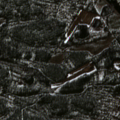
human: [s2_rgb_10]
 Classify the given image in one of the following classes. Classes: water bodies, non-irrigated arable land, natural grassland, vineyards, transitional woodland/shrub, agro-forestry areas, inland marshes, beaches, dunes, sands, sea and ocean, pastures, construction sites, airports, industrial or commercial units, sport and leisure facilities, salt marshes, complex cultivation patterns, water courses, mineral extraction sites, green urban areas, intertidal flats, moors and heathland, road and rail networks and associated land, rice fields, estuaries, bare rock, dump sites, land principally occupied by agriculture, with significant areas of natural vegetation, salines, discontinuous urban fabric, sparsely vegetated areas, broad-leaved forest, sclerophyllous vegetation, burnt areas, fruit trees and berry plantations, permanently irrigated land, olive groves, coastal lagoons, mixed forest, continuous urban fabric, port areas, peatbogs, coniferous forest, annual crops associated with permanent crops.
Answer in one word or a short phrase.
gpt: coniferous forest, mixed forest, transitional woodland/shrub, water bodies